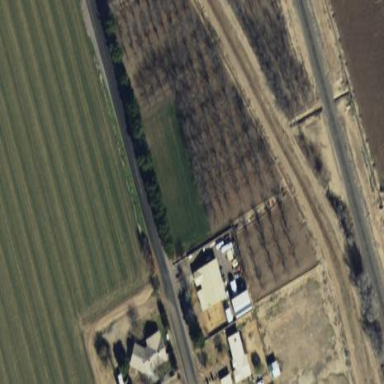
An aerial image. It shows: Orchard.